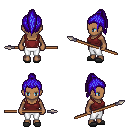
a pixel art fantasy rpg character, female body template, human, dark skin, maroon pirate shirt, white pants, blue long topknot hairstyle, gray slippers, spear, four views (front, back, left, right), 2x2 character sprite sheet, small pixel art, hard edges, no anti-aliasing